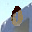
Label: 0